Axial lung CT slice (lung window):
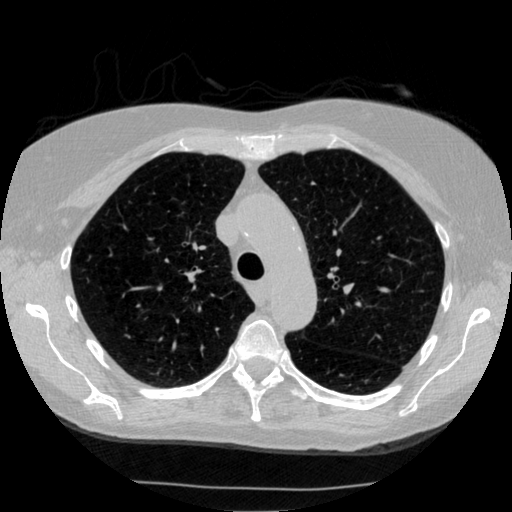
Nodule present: no